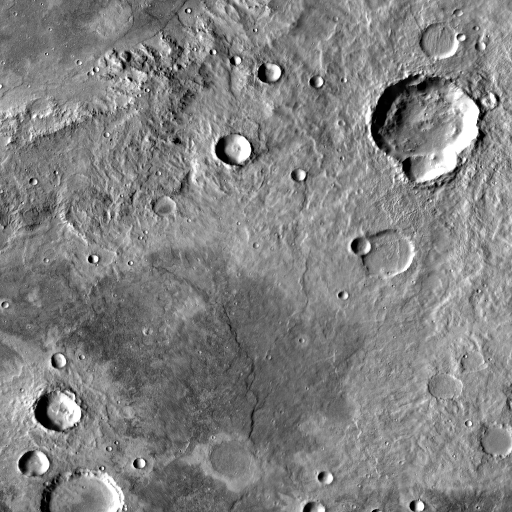
Crater classes present: Background, Other, Layered, Buried